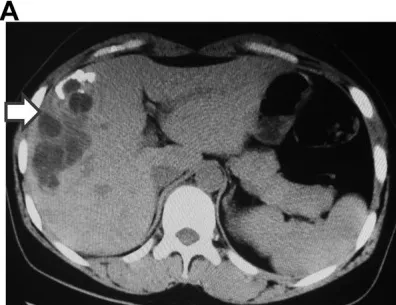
Photographs of computed tomography (CT) of the liver and kidney. . A. CT-scan (plain) showing the parasitic cystic lesion in the right hepatic lobe (indicated by arrow).
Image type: radiology (ct)